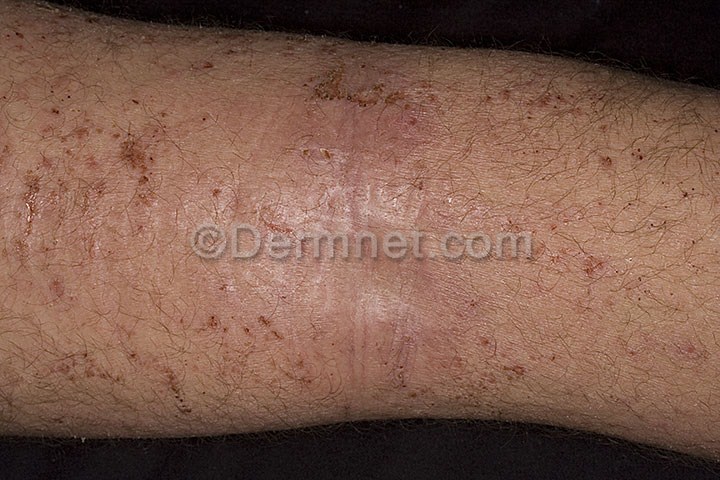
Disease: Atopic Dermatitis Photos